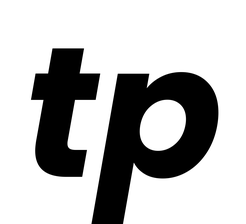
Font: Poppins-BoldItalic